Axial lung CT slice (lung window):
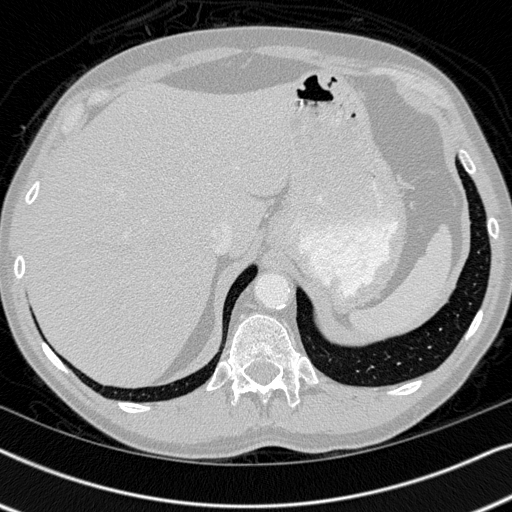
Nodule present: no